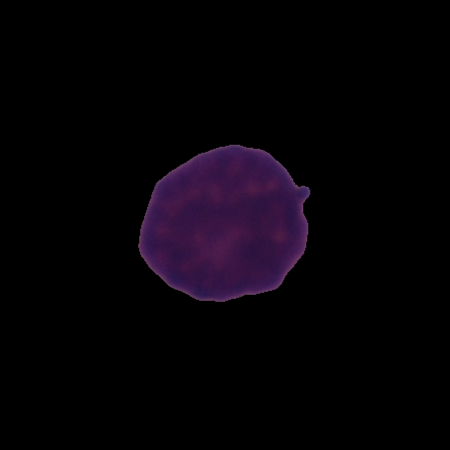
Label: healthy